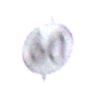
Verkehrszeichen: EndeGeschwindigkeit60
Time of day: MorningAfternoon
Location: Outdoor (Nature)
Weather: PartlyCloudy
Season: NotSpecified
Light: Natural